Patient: sex M, age 45
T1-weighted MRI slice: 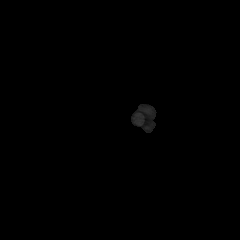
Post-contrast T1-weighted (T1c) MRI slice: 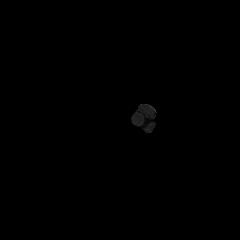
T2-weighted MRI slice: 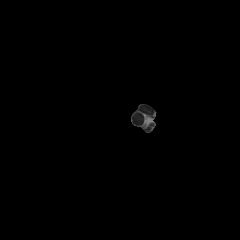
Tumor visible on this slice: no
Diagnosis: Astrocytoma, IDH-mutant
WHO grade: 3